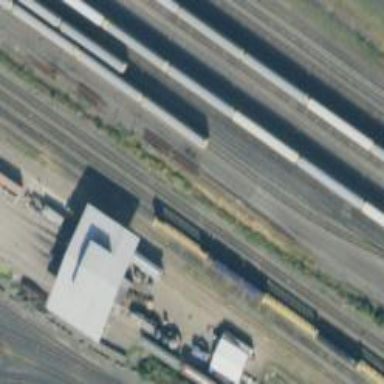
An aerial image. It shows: Railway yard with building passage tunnel.